Question: I use a 'UITabBar' in my iPad application. It has a dozen of tabs, so the "More..." button is visible. When I :
1. click on the "More..." button
2. click on the "Edit" button in order to customize my tabs
3. rotate the tablet
The "Edit" screen does not rotate correctly and I got an ugly display :

Has anyone encountered the same bug ? I use only the standard iOS component 'UITabBarController', did I miss something in its configuration, or is it an iOS bug ?
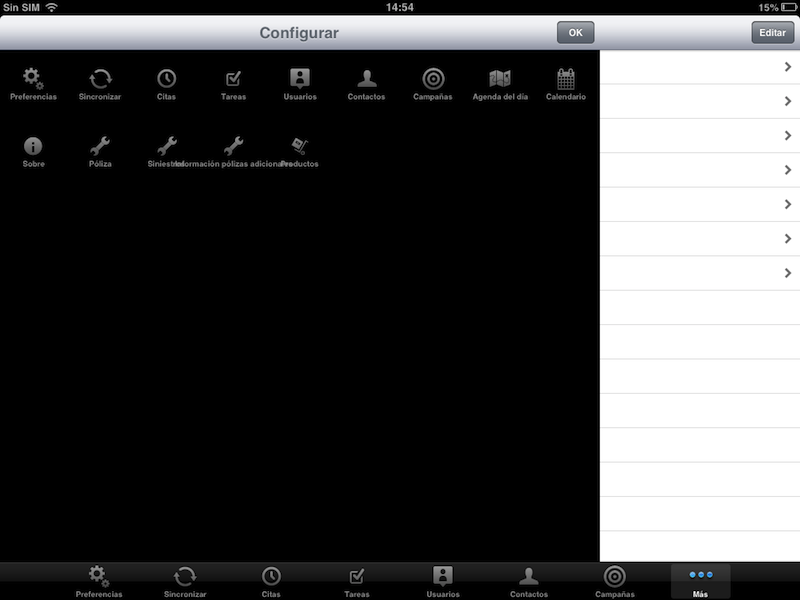
Answer: Apparently an iOS bug.
I've created a minimalist UITabBar project with XCode wizard. Added 10 tab bars in the project, and I can reproduce the bug.
I won't try to fix this as I don't want to mess with UITabBar code or override the classes.